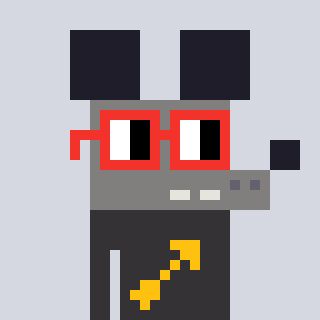
a pixel art character with square red glasses, a mouse-shaped head and a grayscale-colored body on a cool background